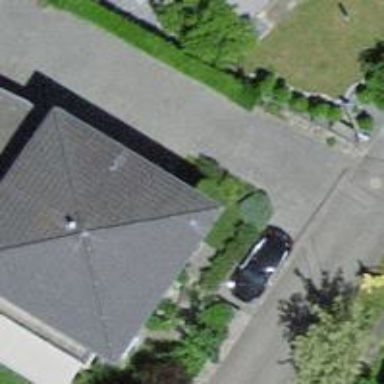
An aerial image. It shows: House with pyramidal roof shape.